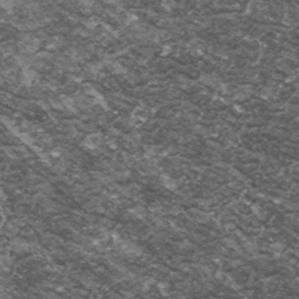
Label: frost